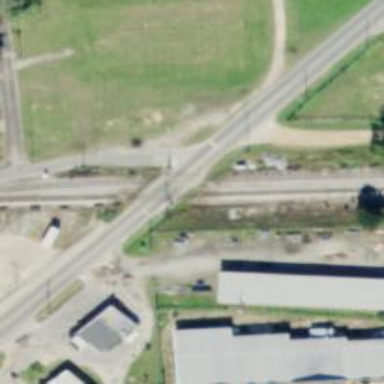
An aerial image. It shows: Level crossing with lights on the railway.